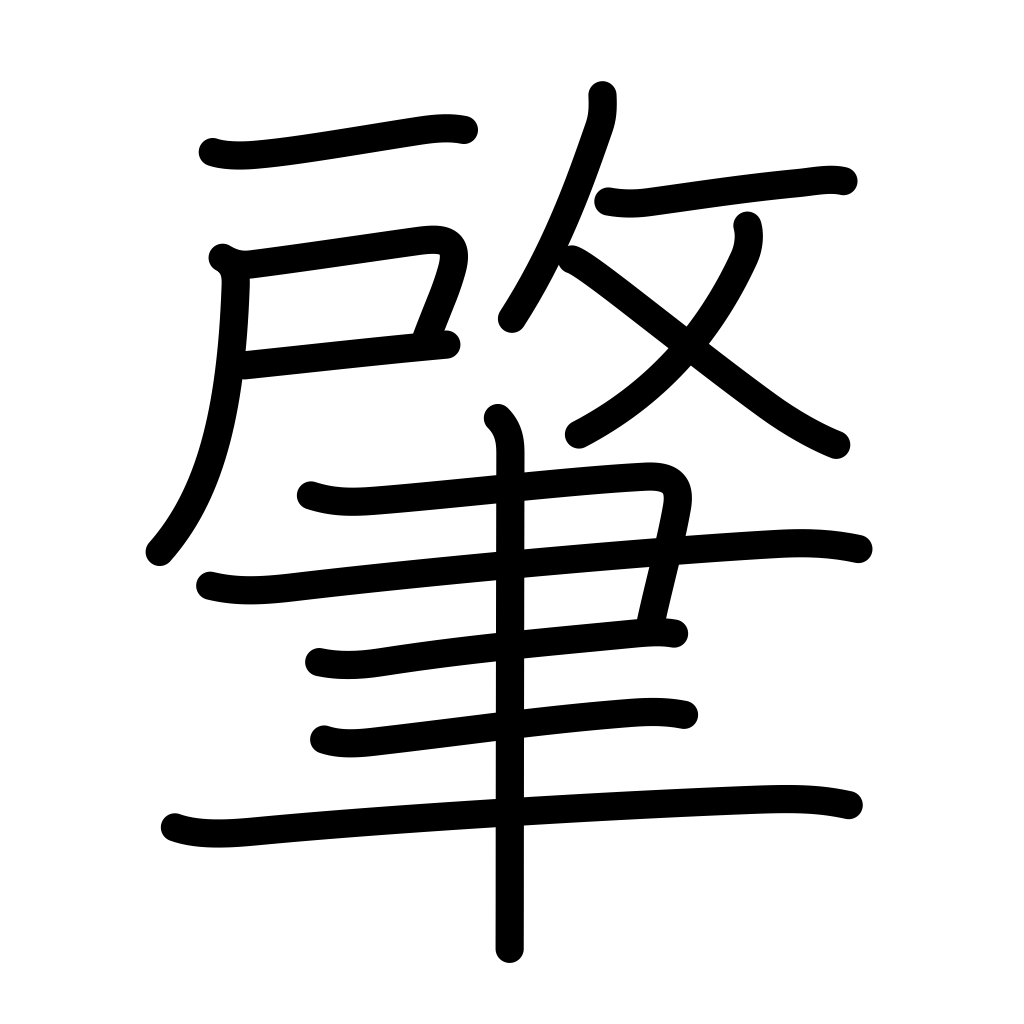
Meaning: beginning